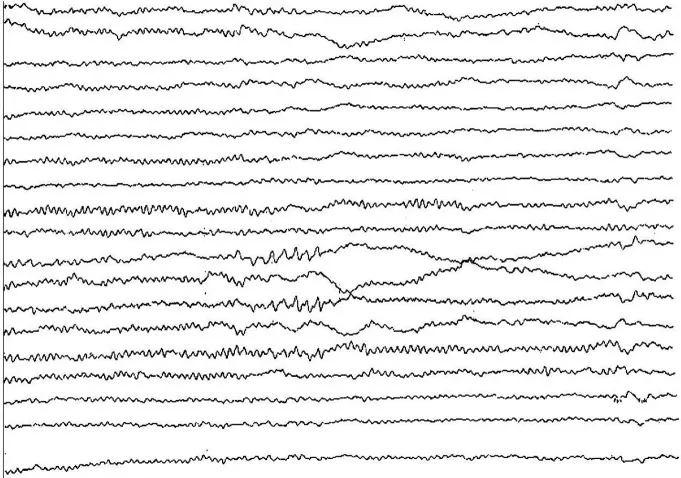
F7-AV, T3-AV, T5-AV: the left temporal region exhibits predominantly sharp-wave activity in the anterior and middle temporal regions, with some involvement of the posterior temporal region. F8-AV, T4-AV: The right anterior middle temporal region exhibits slow-wave activity.
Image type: electrography (eeg)